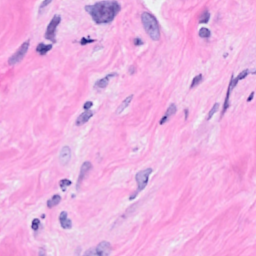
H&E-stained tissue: Breast